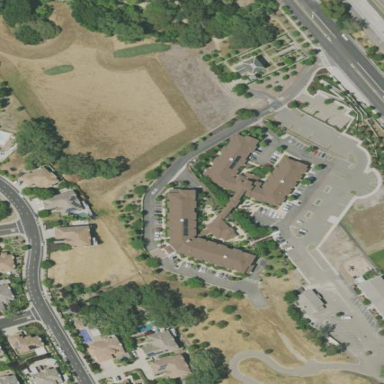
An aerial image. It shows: Building.